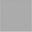
Piece: xx